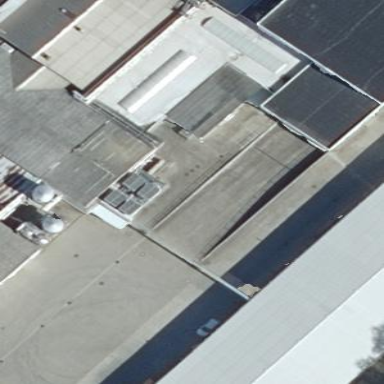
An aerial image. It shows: Industrial building.